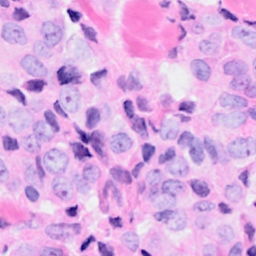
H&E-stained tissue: Breast